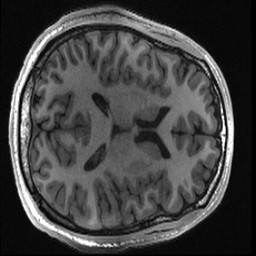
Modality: T1w
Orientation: axial
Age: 23
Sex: male